Question: I am trying to use an older version of Orbit, 1.2.3, and I am trying to make a carousel for a few div's. It would rotate like how it would rotate img tags. I got it to work for the images but when it comes to the divs, it just overlaps all the div elements on top of eachother
The javascript is:
'''
function onRecommendationPageletLayout() {
$(document).ready(function() {
jQuery('#awsmp-hero-featureSwap').show().orbit({
animation : 'vertical-slide',
animationSpeed : 0,
advanceSpeed : 5500,
pauseOnHover : true,
directionalNav : true,
captions : false,
bullets : true,
timer : false
});
});
}
'''
The code for the images is as follows and works correctly:
'''
<div id="awsmp-hero-featureSwap">
<img
src="https://images-na.ssl-images-amazon.com/images/G/01/AWSMP/en_US/images/aiscaler-dynamic-site-img-logo.jpg"
alt="Overflow: Hidden No More" /> <img
src="https://images-na.ssl-images-amazon.com/images/G/01/AWSMP/en_US/images/a-ten-networks-vthunder-img.jpg"
alt="HTML Captions" /> <img
src="https://images-na.ssl-images-amazon.com/images/G/01/AWSMP/en_US/images/vyatta-virtual-router-img-logo.jpg"
alt="and more features" />
</div>
'''
But when it comes to the div elements it does not apply the carousel and overlaps all the div elements :
'''
<div id="awsmp-hero-featureSwap">
<div>some content here</div>
<div>more content here</div>
<div>this is the 3rd slide</div>
</div>
'''
it shows it like in the following image:

The CSS for the div elements is
'''
style="z-index: 1;
display: block;
top: 0px;"
'''
as you can see, it overlaps all the div elements. The javascript does its job and places the right div on top by changing the z-index. I have played around with the CSS but seems like I am missing one CSS element. All help is greatly appreciated! Thanks
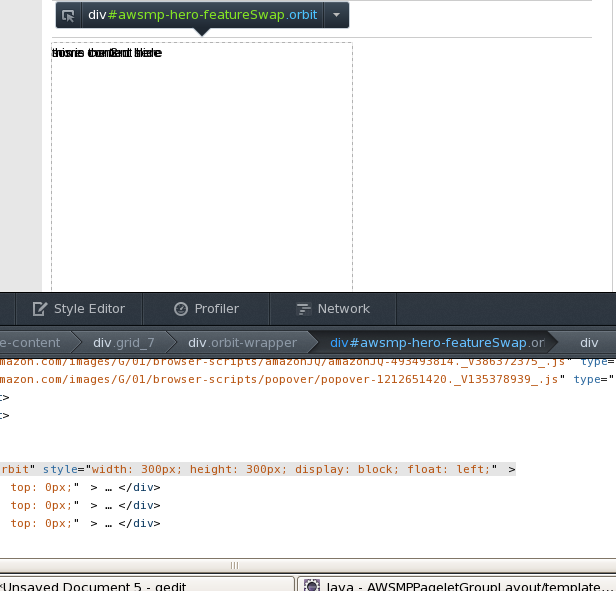
Answer: we actually did this. You have to add a background color to your div. Otherwise your div background is transparent. Try targeting your '.orbit div' in a CSS sheet or in the head and add a background color to the div elements.
So you CSS would look like
'''
.orbit div{background:white}
'''